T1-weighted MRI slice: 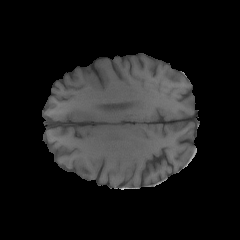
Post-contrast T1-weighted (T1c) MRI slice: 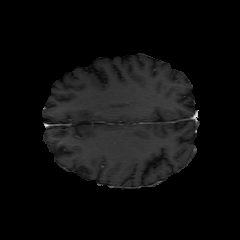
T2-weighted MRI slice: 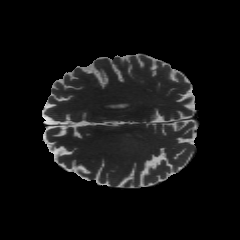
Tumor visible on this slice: no